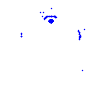
Particle: electron